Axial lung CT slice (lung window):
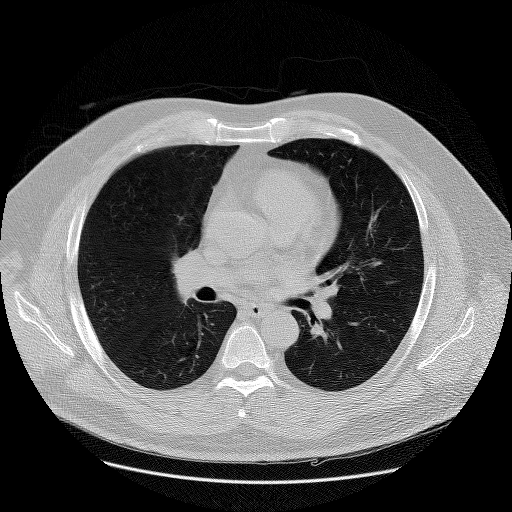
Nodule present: no